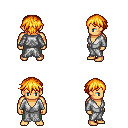
a pixel art fantasy rpg character, male body template, human, tanned skin, white robe, teal pants, light blonde short bangs hairstyle, four views (front, back, left, right), 2x2 character sprite sheet, small pixel art, hard edges, no anti-aliasing